Question: I have a value which is between 0.95 and 1.05
How can I generate the corresponding RGB 24-bits color (see image below) from this value ?

For example:
- -
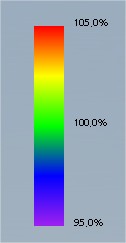
Answer: Your value range is 1.05 - 0.95 = 0.1. So given some value x, its percentage along this range is (x - 0.95) / 0.1. This will give you some value between 0 and 1. You can then use that as the hue value in the <URL> to get a color in that range.
So a value of 1.00 (what will eventually be green in your example) translates to 0.5, which could (for instance) map to a HSV code of (127, 255, 255) (you'll probably want full saturation and value, hence the 255s). Converting that to RGB is <URL> in the Wikipedia article and there are algorithms in many programming languages out there.